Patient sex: F
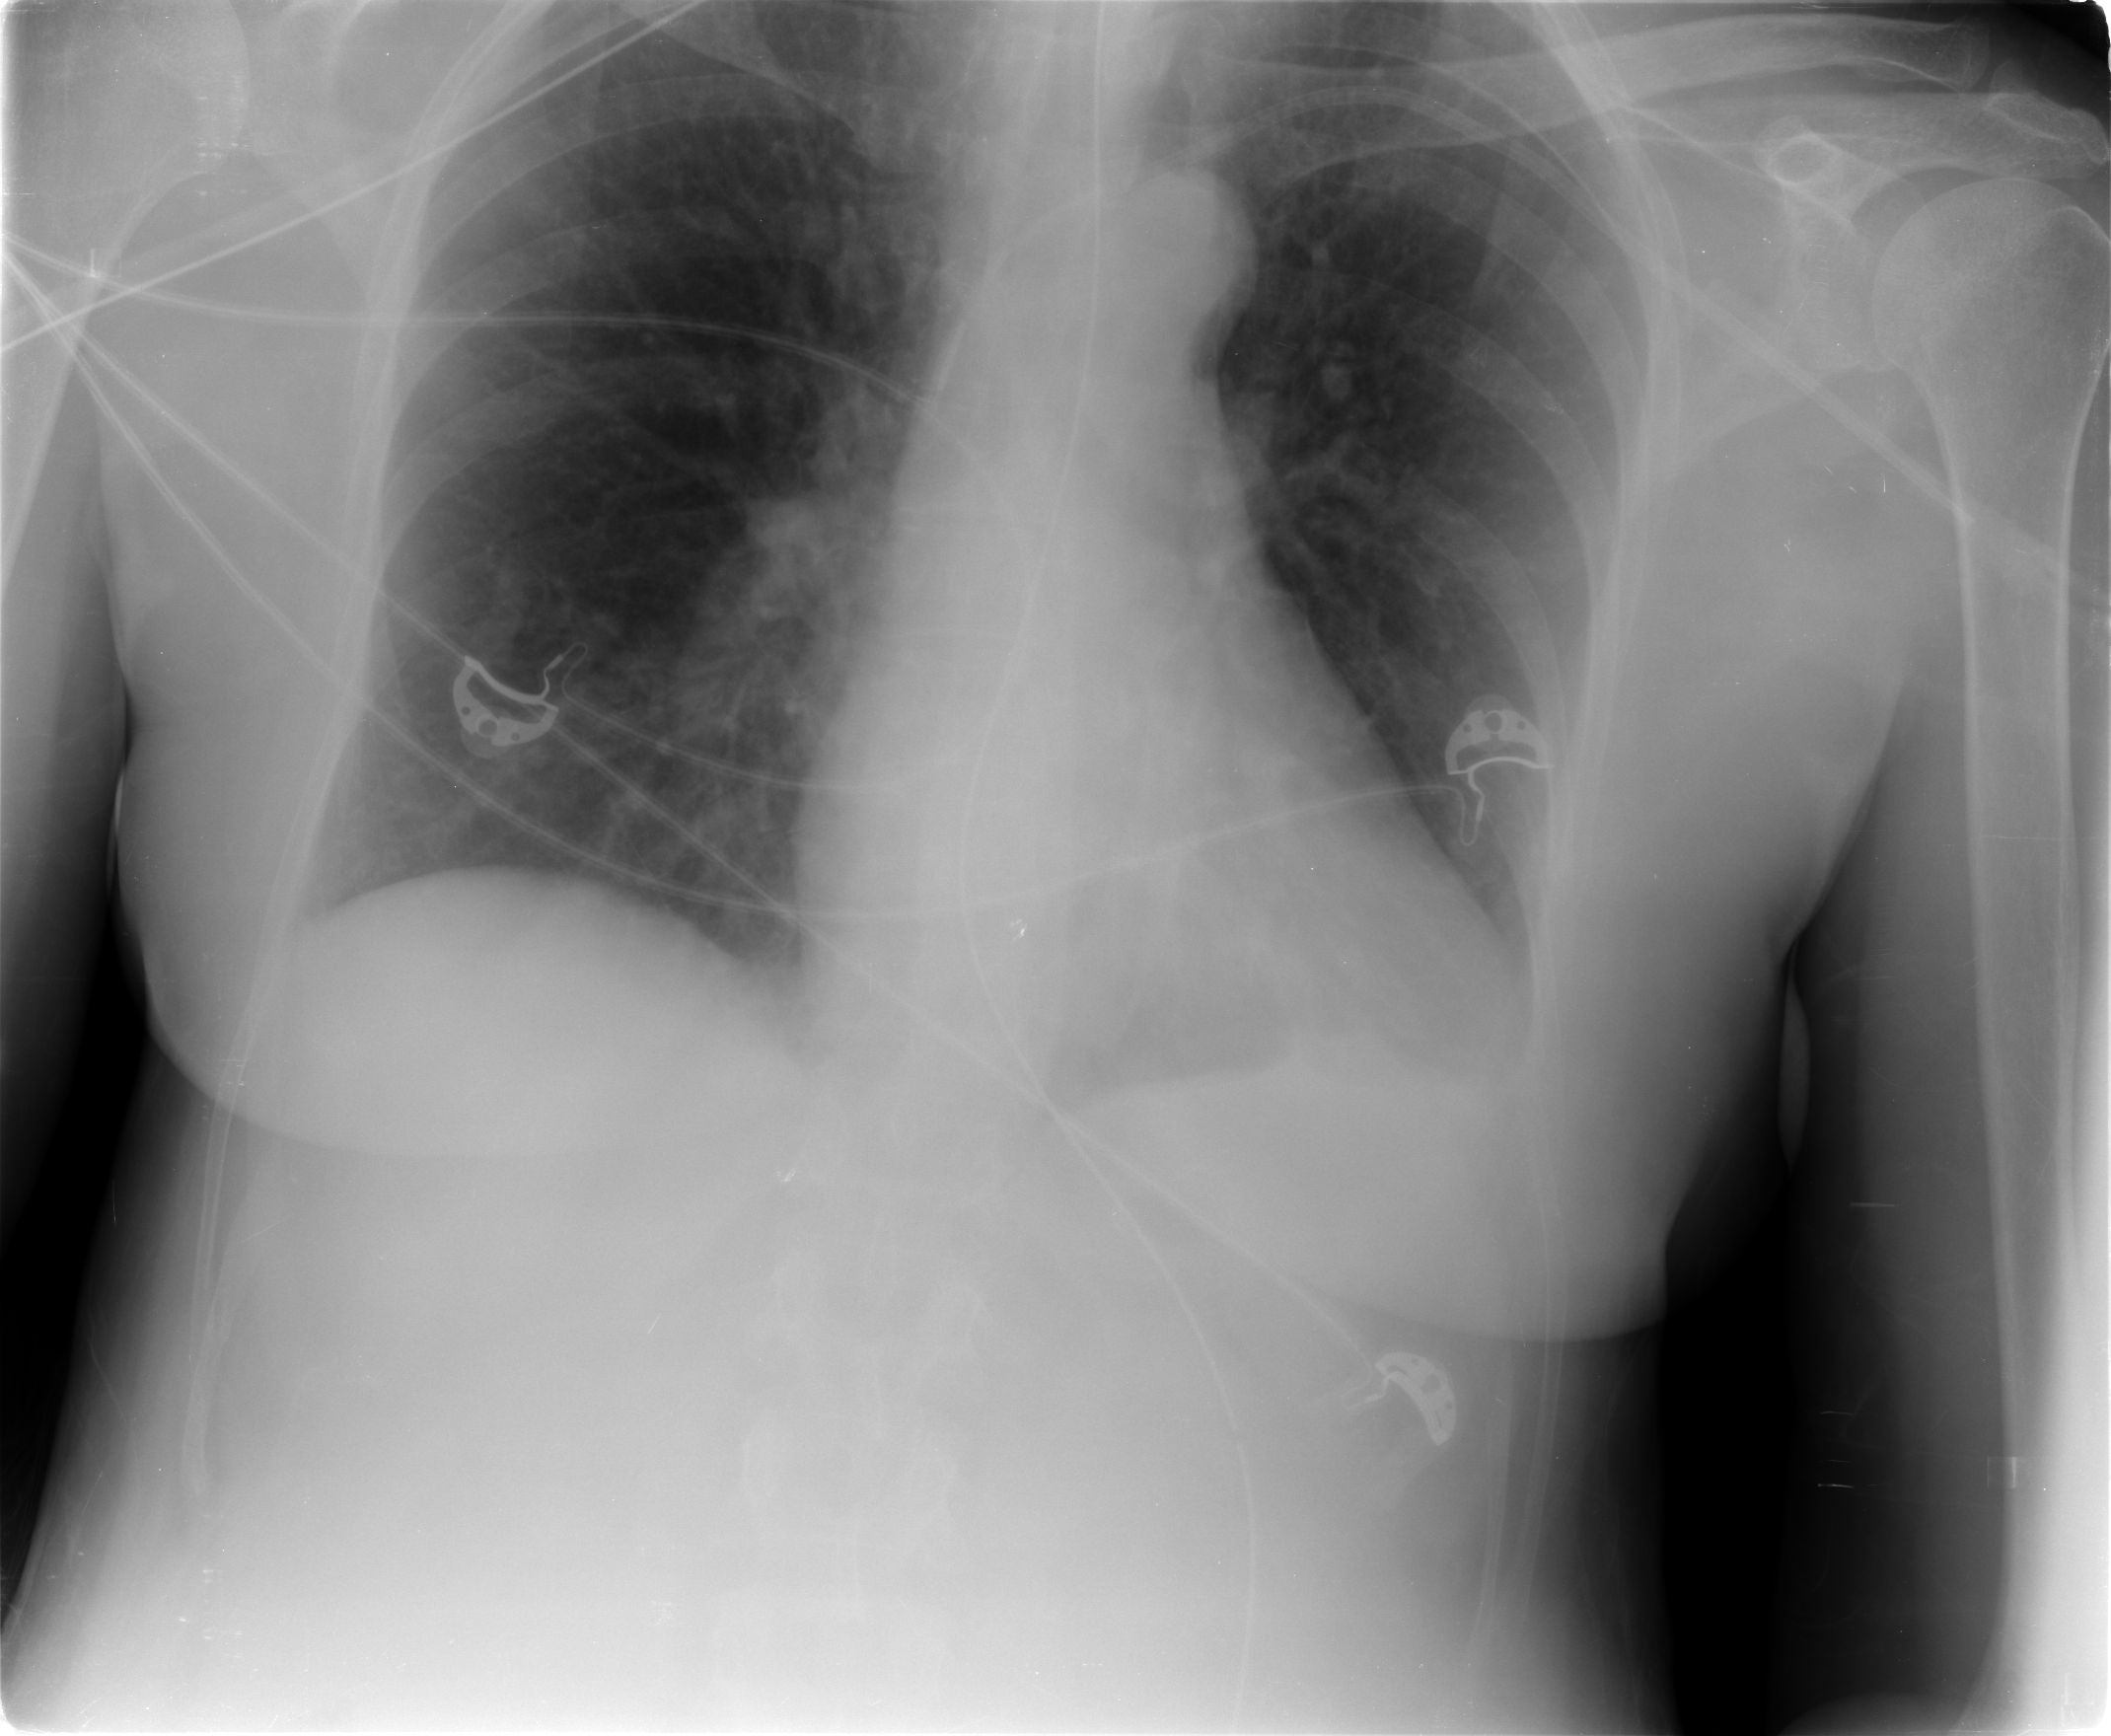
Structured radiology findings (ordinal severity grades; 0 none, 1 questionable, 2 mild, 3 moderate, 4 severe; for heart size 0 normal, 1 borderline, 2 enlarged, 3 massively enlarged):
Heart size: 0
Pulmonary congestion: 2
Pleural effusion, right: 0
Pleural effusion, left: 2
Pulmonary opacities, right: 0
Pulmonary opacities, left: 0
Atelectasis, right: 0
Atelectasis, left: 0